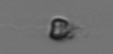
Label: Apedinella